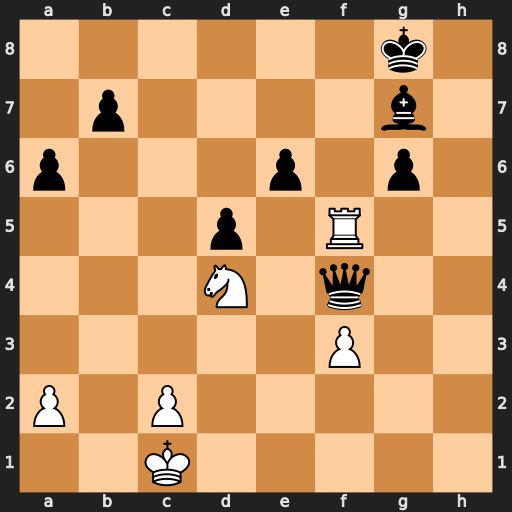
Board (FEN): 6k1/1p4b1/p3p1p1/3p1R2/3N1q2/5P2/P1P5/2K5
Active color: w
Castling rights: -
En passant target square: -
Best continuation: Rxf4 Bh6 Nxe6 Bxf4+ Nxf4